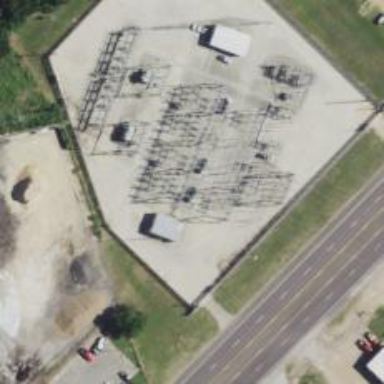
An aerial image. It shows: Switch used for power control.